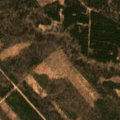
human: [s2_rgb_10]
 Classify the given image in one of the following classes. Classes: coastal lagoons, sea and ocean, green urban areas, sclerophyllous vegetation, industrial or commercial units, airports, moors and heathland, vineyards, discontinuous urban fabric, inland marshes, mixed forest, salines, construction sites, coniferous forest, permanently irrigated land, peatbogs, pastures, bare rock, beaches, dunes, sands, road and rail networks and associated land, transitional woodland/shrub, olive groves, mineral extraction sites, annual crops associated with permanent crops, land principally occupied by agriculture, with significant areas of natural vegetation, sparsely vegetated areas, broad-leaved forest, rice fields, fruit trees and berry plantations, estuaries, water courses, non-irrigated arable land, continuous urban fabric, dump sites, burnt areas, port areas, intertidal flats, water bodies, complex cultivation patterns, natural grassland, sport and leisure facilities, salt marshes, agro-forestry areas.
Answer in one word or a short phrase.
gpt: broad-leaved forest, coniferous forest, mixed forest, transitional woodland/shrub